Question: Count the number of objects in the diagram.
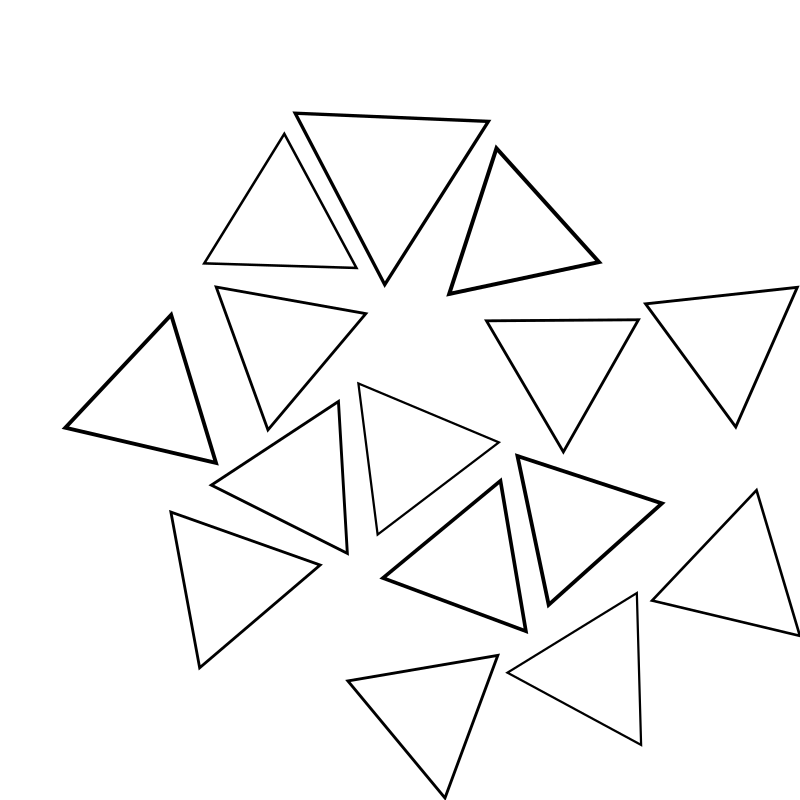
Answer: 15